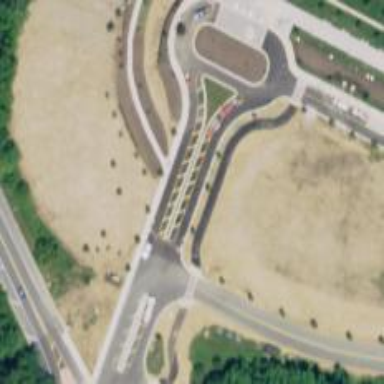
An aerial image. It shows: Asphalt cycleway.